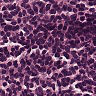
Metastatic tissue present: no